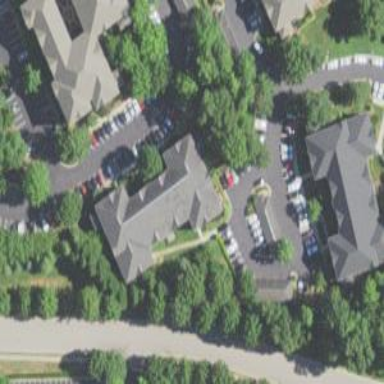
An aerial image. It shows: Residential building.